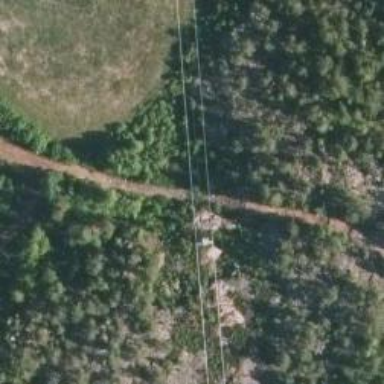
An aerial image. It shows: Advanced path.